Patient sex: M
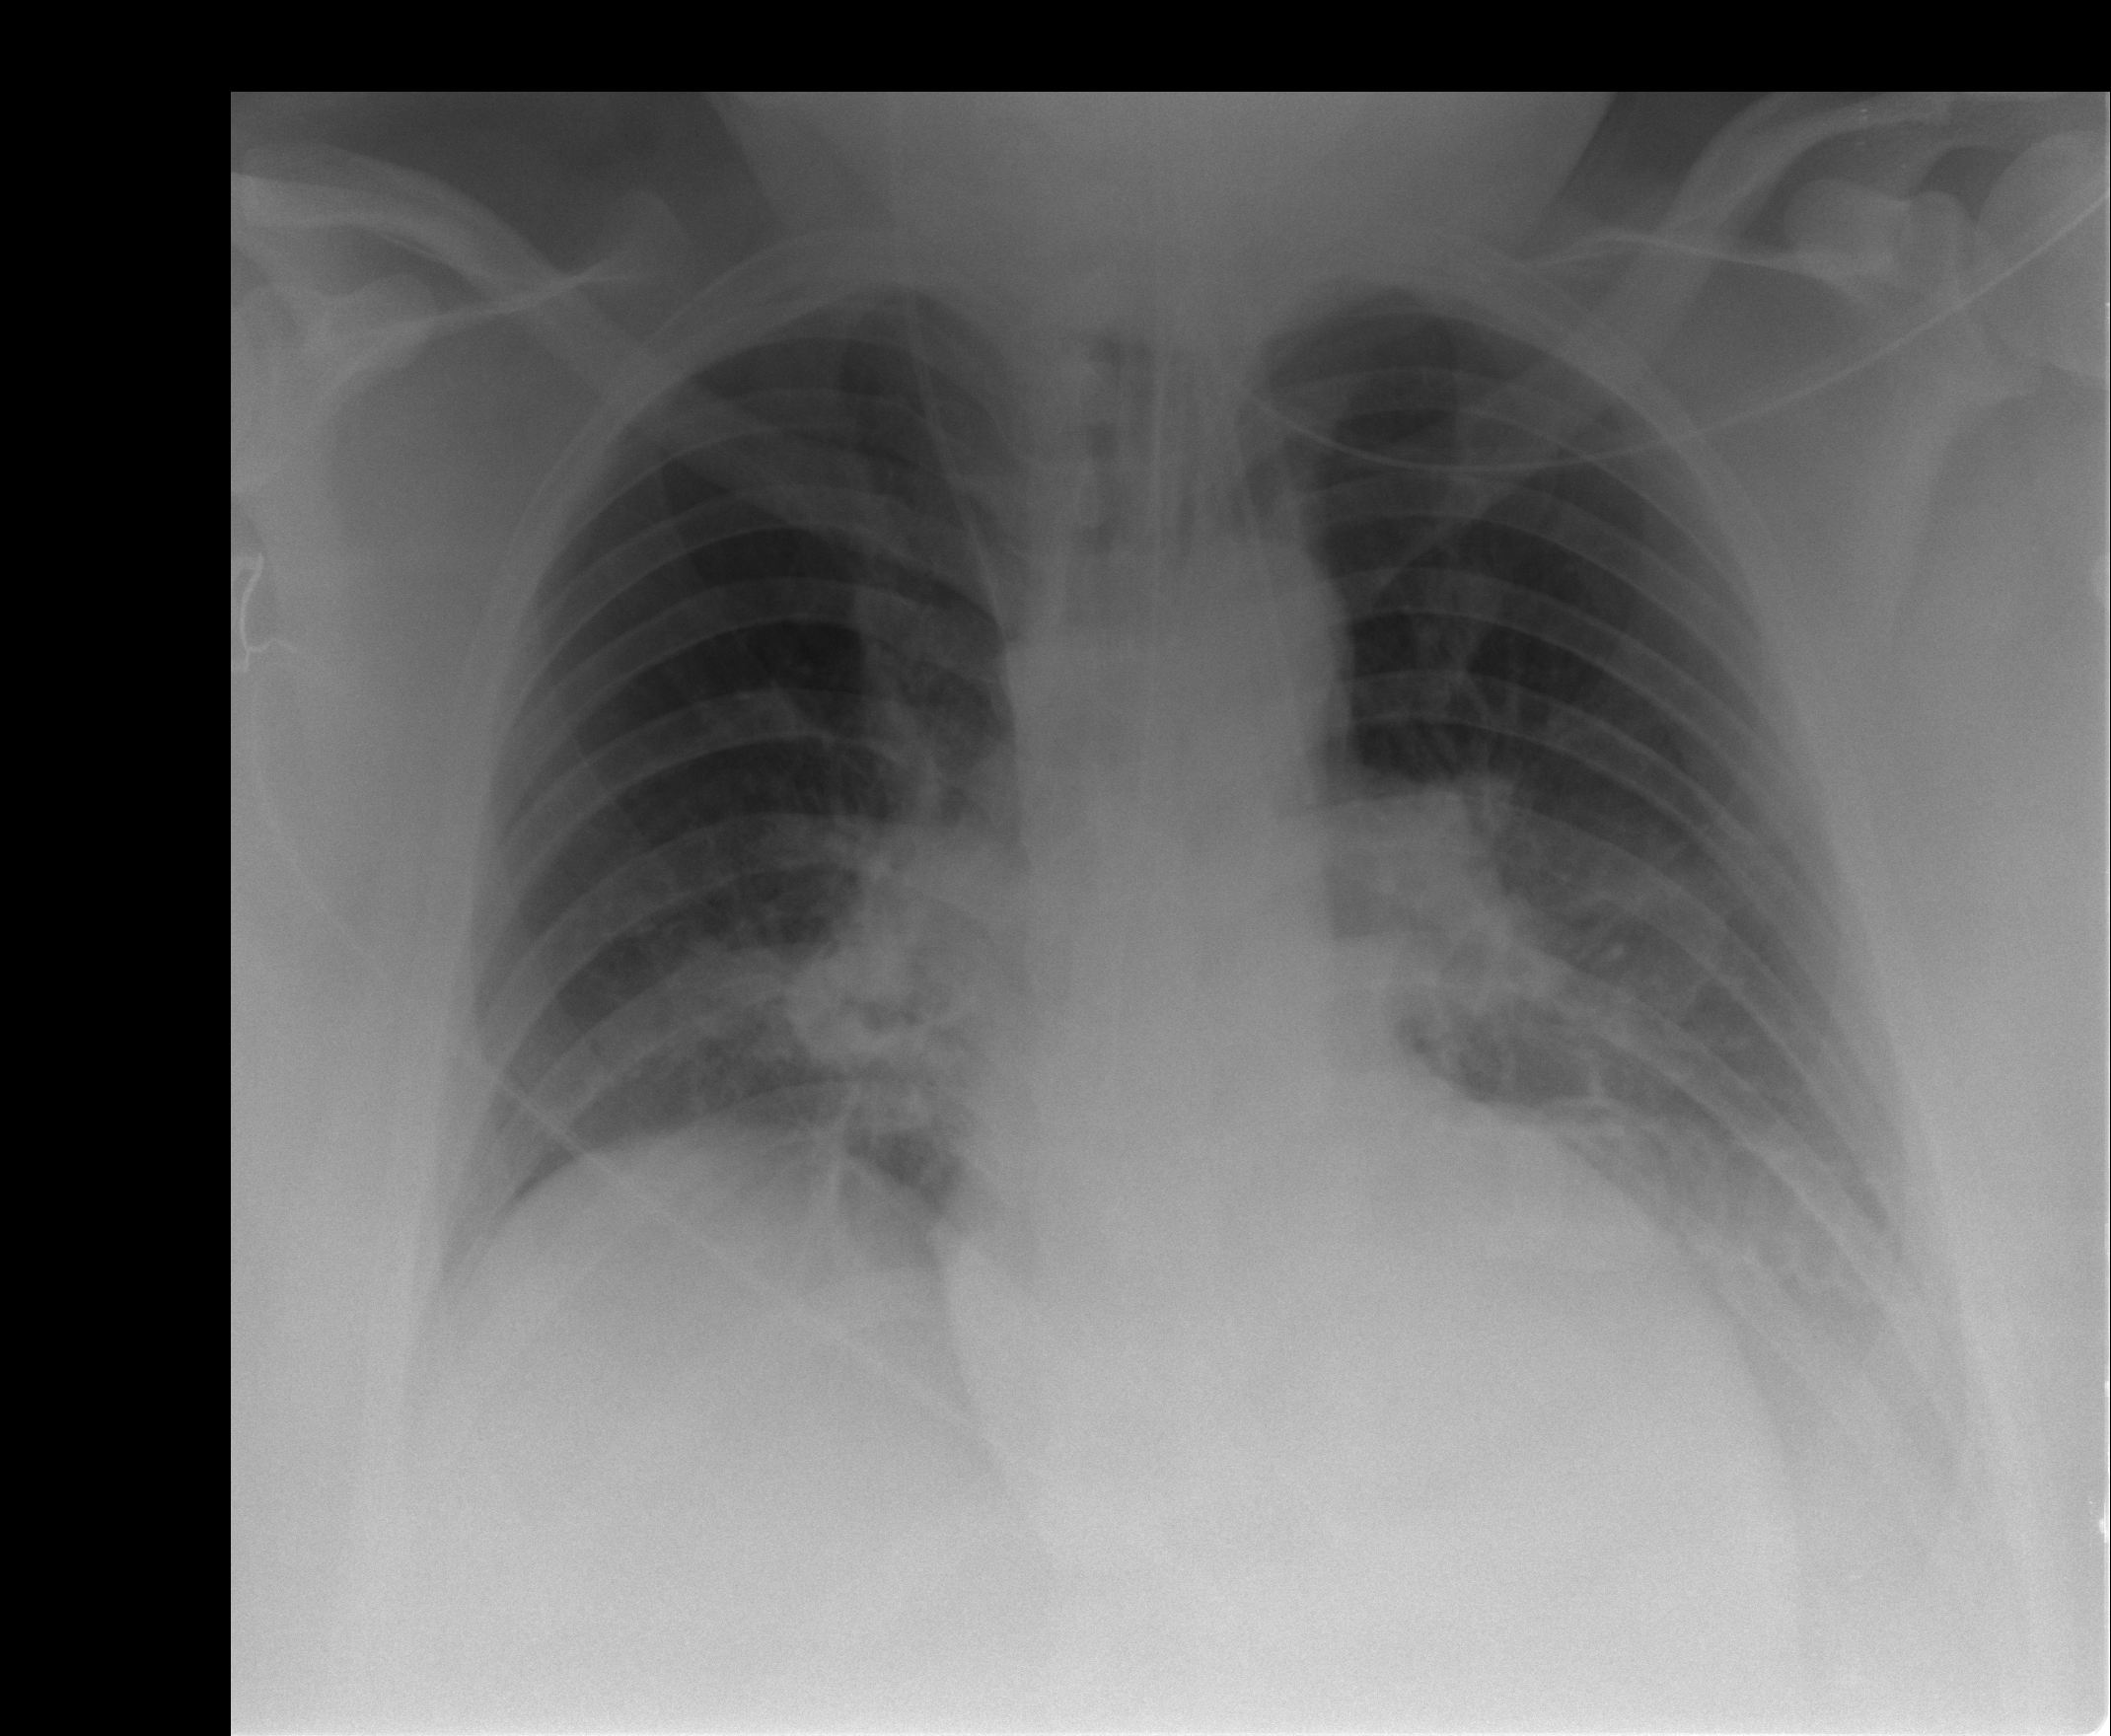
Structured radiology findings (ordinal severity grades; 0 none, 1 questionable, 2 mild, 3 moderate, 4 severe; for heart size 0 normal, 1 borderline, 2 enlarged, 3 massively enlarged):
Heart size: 2
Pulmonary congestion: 0
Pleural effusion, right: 0
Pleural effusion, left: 1
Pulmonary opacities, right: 0
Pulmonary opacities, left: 0
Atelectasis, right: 0
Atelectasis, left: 0